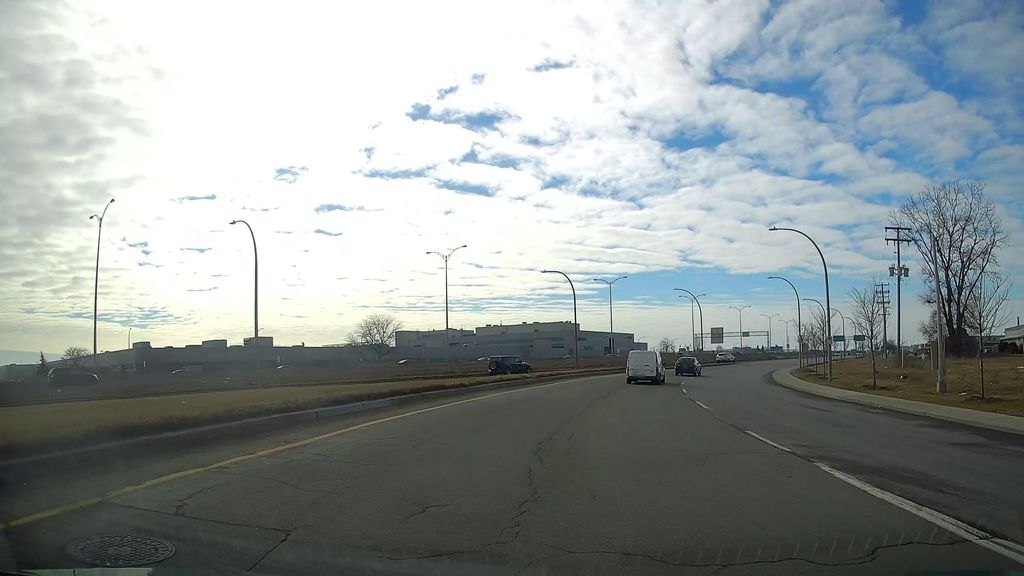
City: montreal